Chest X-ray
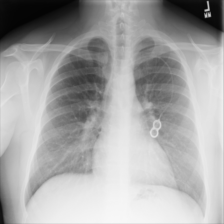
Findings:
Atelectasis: negative
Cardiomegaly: negative
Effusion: negative
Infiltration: negative
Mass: negative
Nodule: negative
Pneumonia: negative
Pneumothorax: negative
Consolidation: negative
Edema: negative
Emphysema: negative
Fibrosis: negative
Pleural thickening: negative
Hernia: negative